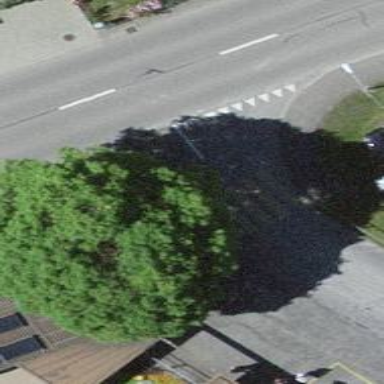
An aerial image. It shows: Road with "give way" sign.